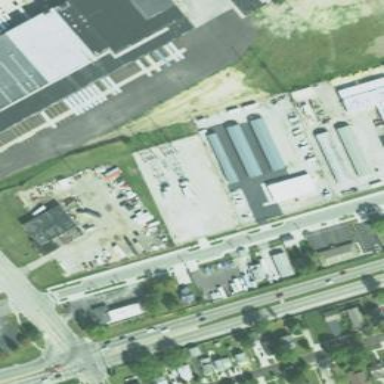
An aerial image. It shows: Outdoor distribution power substation.